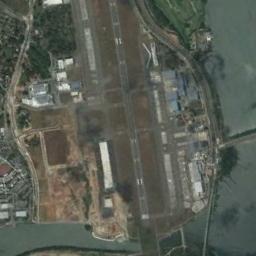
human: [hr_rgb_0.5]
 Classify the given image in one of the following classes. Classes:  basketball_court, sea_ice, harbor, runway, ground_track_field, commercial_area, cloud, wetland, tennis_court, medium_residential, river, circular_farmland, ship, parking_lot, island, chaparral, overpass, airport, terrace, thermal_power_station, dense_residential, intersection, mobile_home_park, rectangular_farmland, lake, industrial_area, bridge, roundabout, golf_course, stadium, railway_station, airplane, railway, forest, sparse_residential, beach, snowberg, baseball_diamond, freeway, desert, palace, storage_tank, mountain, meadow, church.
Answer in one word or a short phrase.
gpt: airport